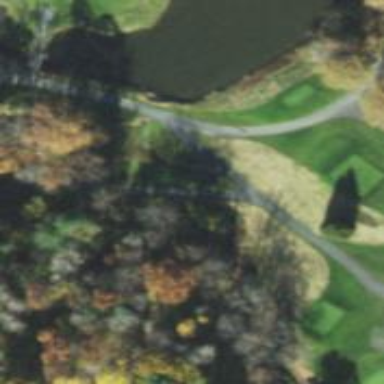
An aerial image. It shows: Service road designated as golf cart path.